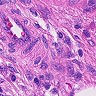
Metastatic tissue present: yes